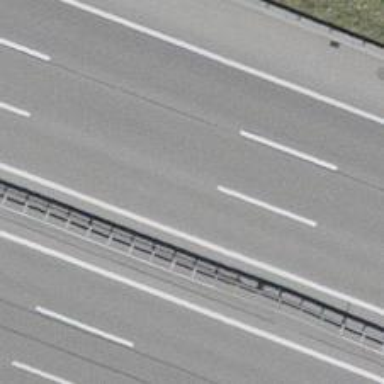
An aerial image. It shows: Asphalt motorway.